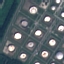
Land use / land cover class: Industrial